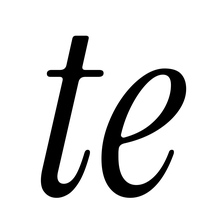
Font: InstrumentSerif-Italic